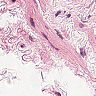
Metastatic tissue present: no